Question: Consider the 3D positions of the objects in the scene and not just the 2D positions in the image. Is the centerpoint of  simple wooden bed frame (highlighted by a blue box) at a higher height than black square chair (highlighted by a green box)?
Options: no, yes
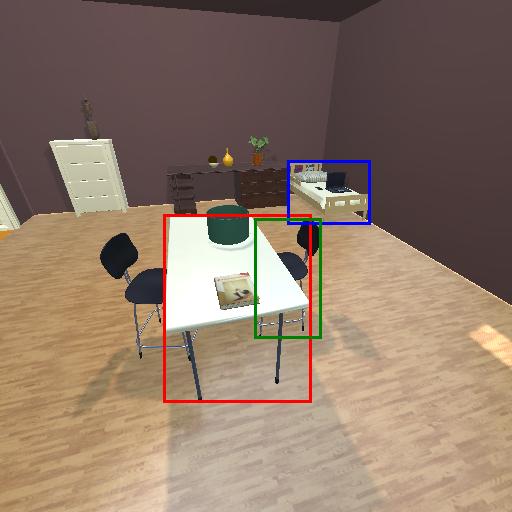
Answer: no